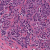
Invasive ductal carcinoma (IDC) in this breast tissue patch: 1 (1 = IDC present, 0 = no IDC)